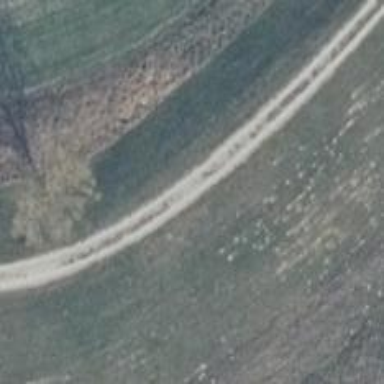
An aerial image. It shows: Track with grade 2 tracktype.